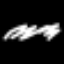
Label: squiggle